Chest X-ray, PA view. Patient: 26 years old, sex F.
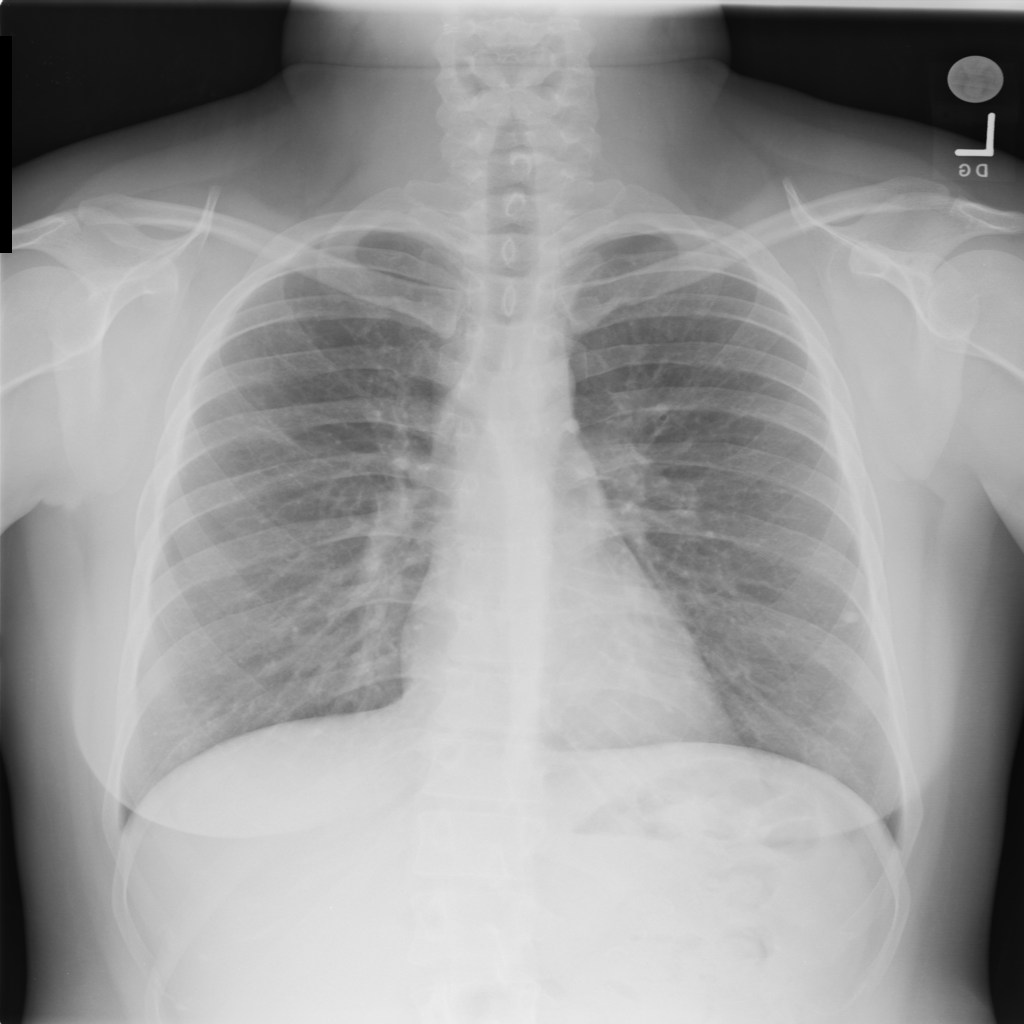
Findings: Nodule